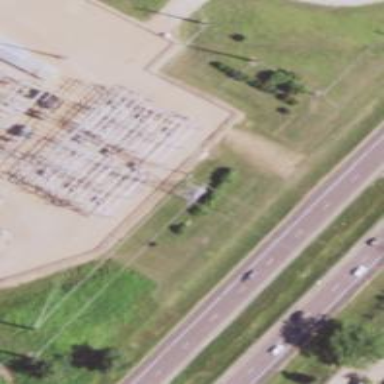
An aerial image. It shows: Lattice structure tower used for power distribution.